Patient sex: F
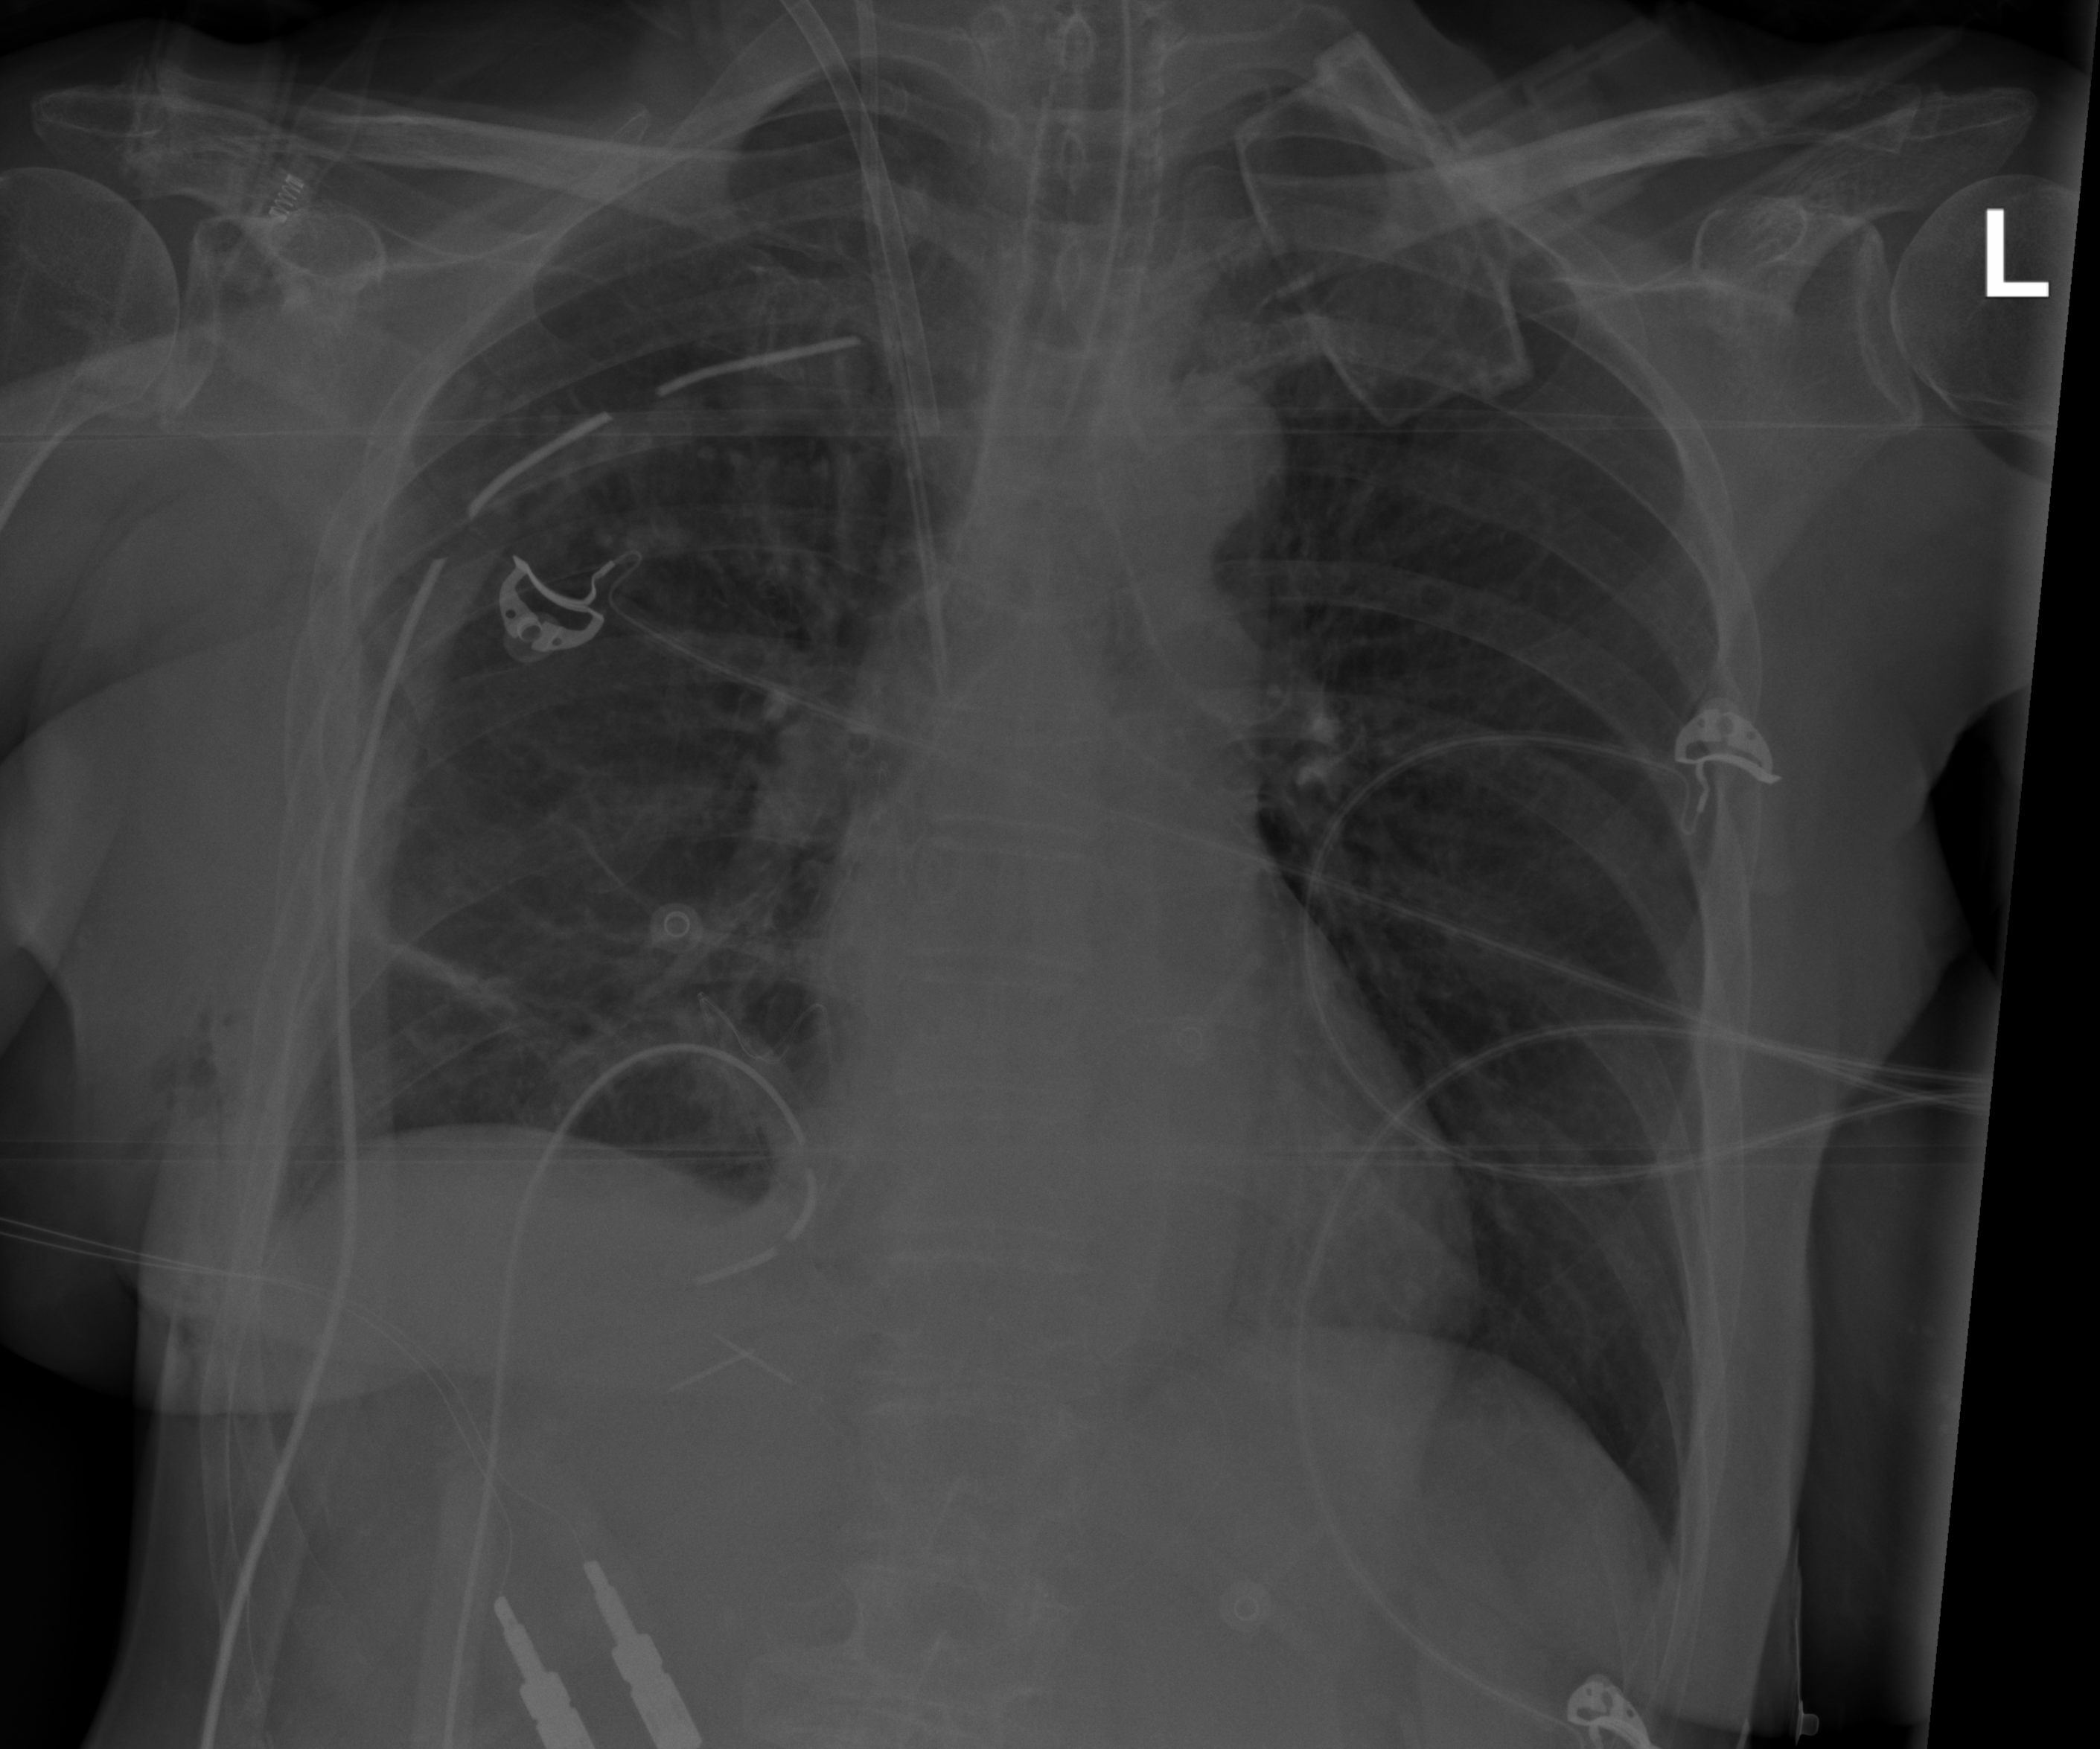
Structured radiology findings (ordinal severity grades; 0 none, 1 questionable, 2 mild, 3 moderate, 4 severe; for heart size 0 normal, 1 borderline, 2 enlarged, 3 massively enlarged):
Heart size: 0
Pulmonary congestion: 0
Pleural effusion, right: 0
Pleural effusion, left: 0
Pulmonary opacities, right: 0
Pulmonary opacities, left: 0
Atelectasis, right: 2
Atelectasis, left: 0